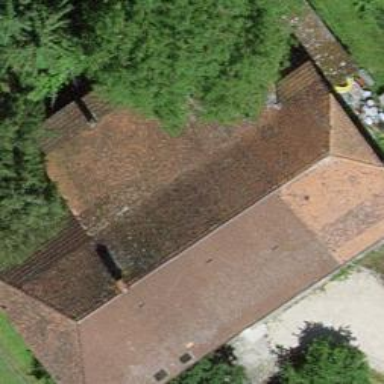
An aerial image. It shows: Farm building.